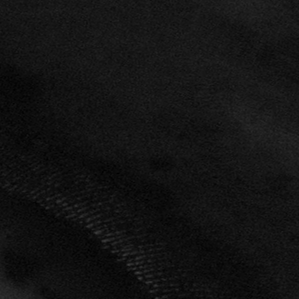
Label: frost